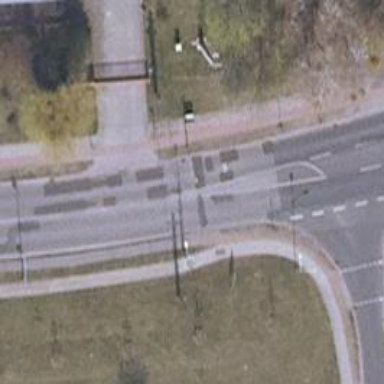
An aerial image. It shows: Primary highway with asphalt surface. There are sidewalks on both sides and dedicated cycle track.